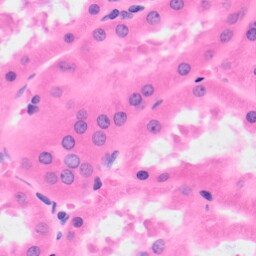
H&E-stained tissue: Kidney